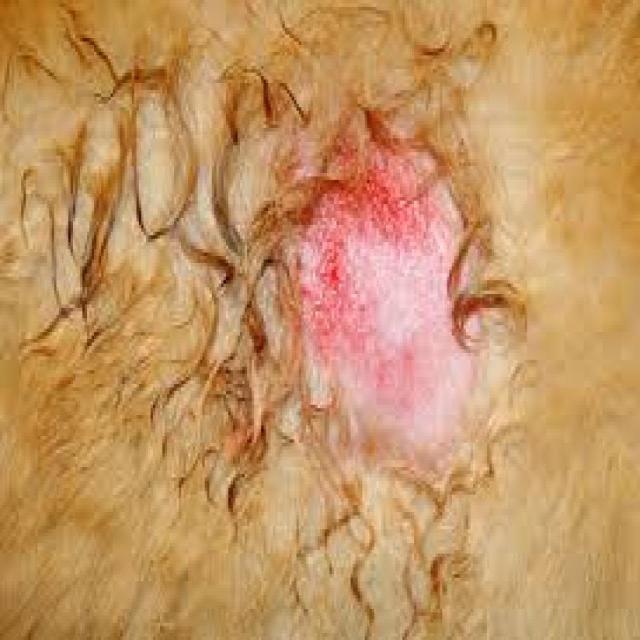
Canine dermatitis — inflammation of the skin presenting with erythema, pruritus, papules, and excoriation. May be allergic, contact, or atopic in origin.